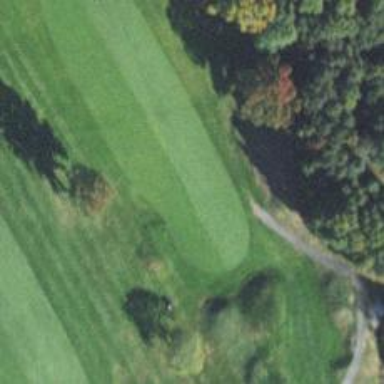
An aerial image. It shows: Golf hole.